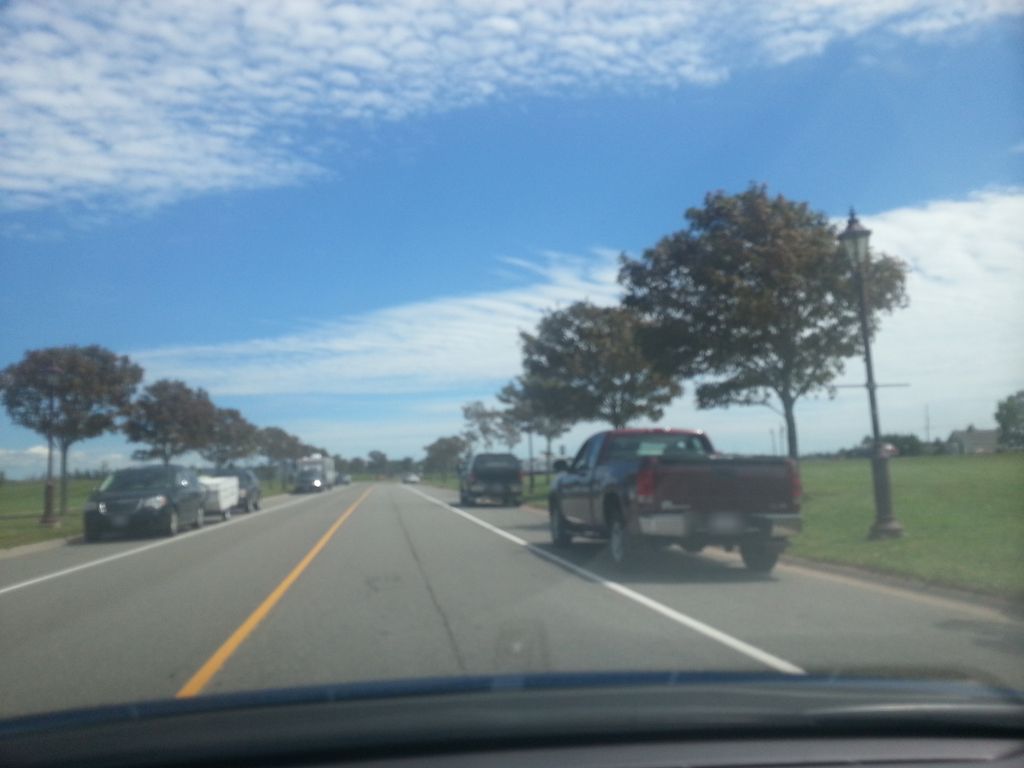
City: charlottetown